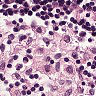
Metastatic tissue present: no